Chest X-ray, PA view. Patient: 48 years old, sex M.
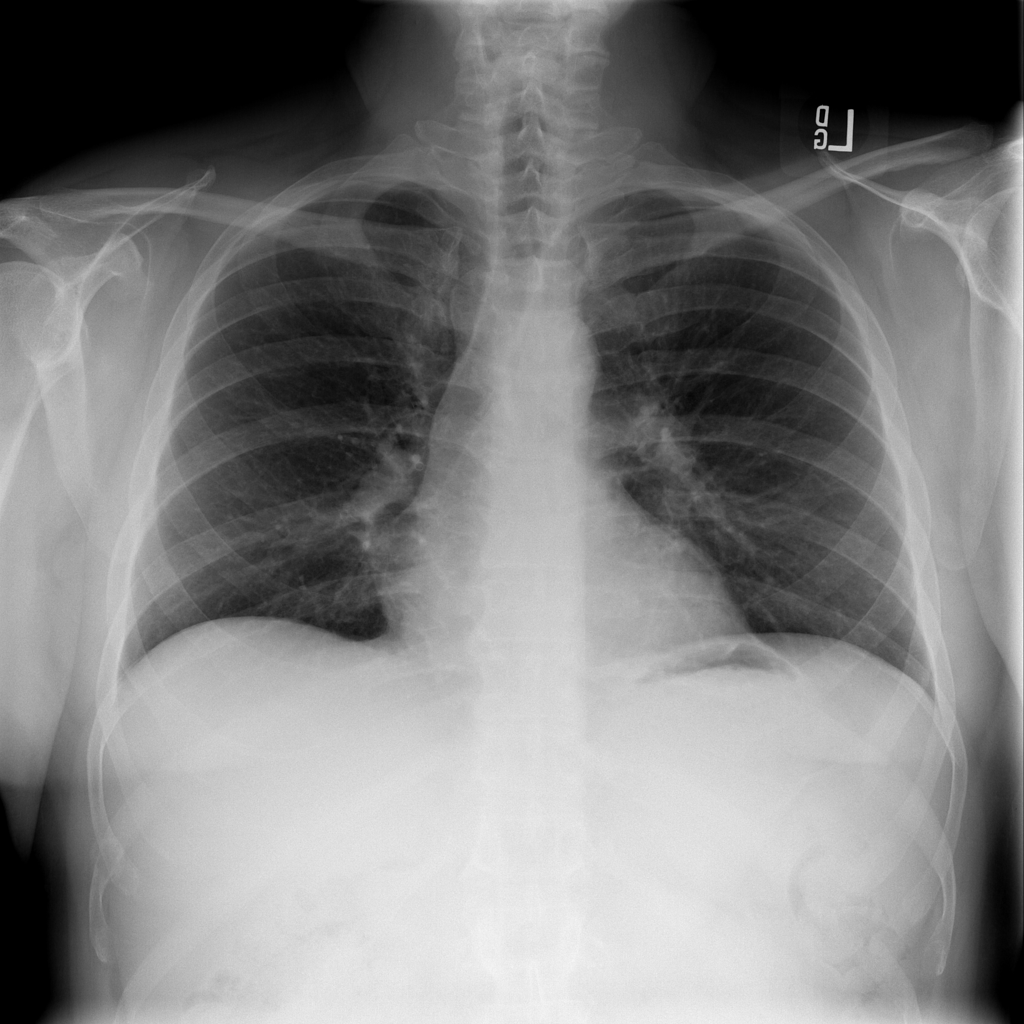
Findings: No Finding